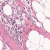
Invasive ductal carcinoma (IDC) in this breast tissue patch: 0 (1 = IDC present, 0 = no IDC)